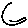
Label: moon